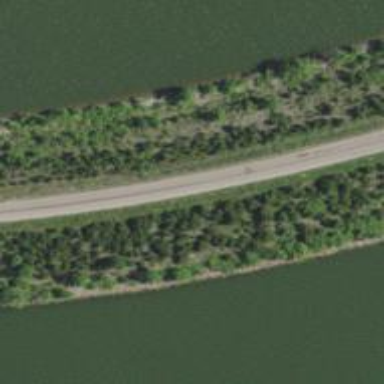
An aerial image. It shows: Embankment causeway along tertiary road.